Question: Our team recently started using Git.
The main workflow we're doing is simple, (as we're not yet ninja-trained on more complex commands and workflows with it):
1. Developer A commits new code (few commits).
2. Developer A pushes changes to main repository.
3. Developer B commits, tries to push (gets a message saying he must PULL).
4. Developer B pulls, then pushes.
After some time, the repository log looks like this:

I would like to avoid this, since it makes the log pretty much unreadable, not to mention in some cases the 'merging' that is going on does not change any files (i can't see any change made by it).
Are we doing something wrong in the way we work with Git? should we do it differently?
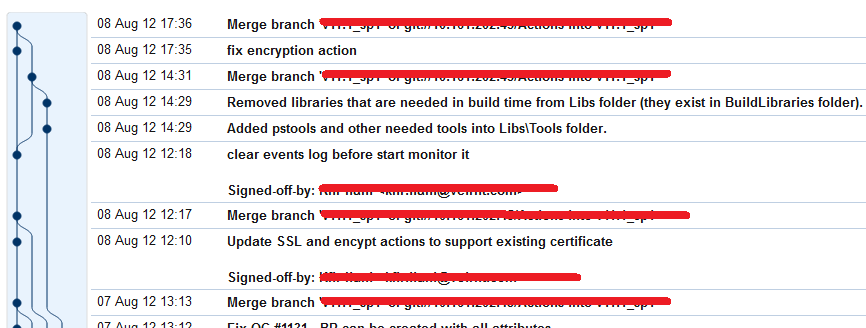
Answer: You're not doing anything wrong, that's just Git recording that a change was made to the repository by merging two sets of changes.
If you use 'git rebase' before pushing, or 'git pull --rebase' when pulling, then the merge commits will not be kept in the history. See <URL> for more.